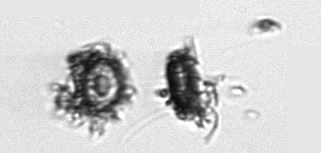
Label: Thalassiosira_TAG_external_detritus